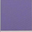
Piece: xx